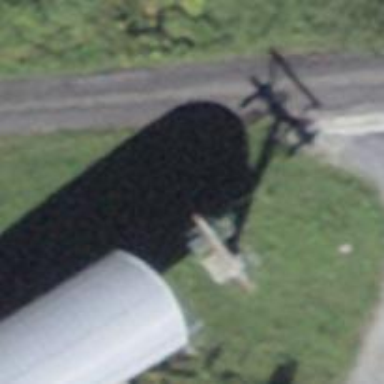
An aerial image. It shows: Pylon used for aerialway.